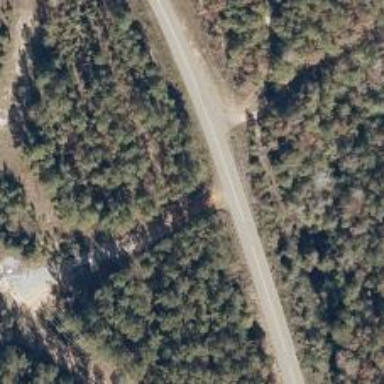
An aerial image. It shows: Tertiary road.